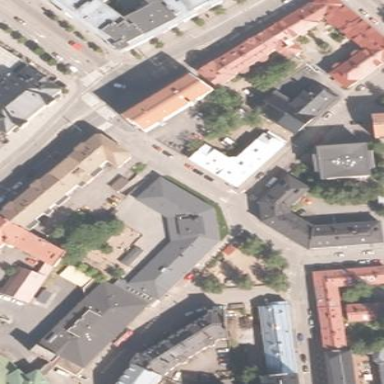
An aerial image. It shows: Fire station building.